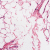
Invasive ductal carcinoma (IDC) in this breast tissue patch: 0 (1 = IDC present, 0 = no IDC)